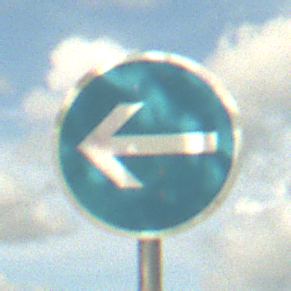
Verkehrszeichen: VorgeschriebeneFahrtrichtungHierLinks
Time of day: Midday
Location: Outdoor (RoadRail)
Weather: PartlyCloudy
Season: NotSpecified
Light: Natural